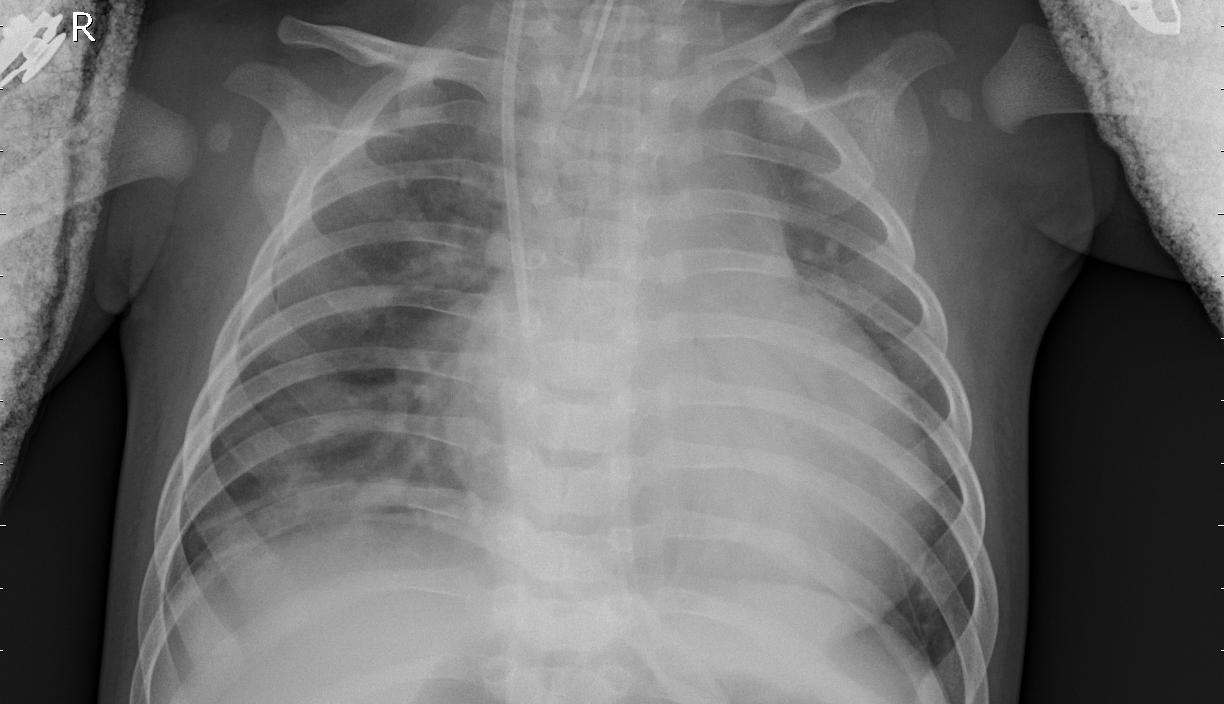
Diagnosis: PNEUMONIA